Interaction volume radius: 10 \u00c5
Interaction volume height: 15 \u00c5
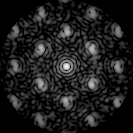
Disorder parameter: 0.3955